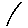
Label: line